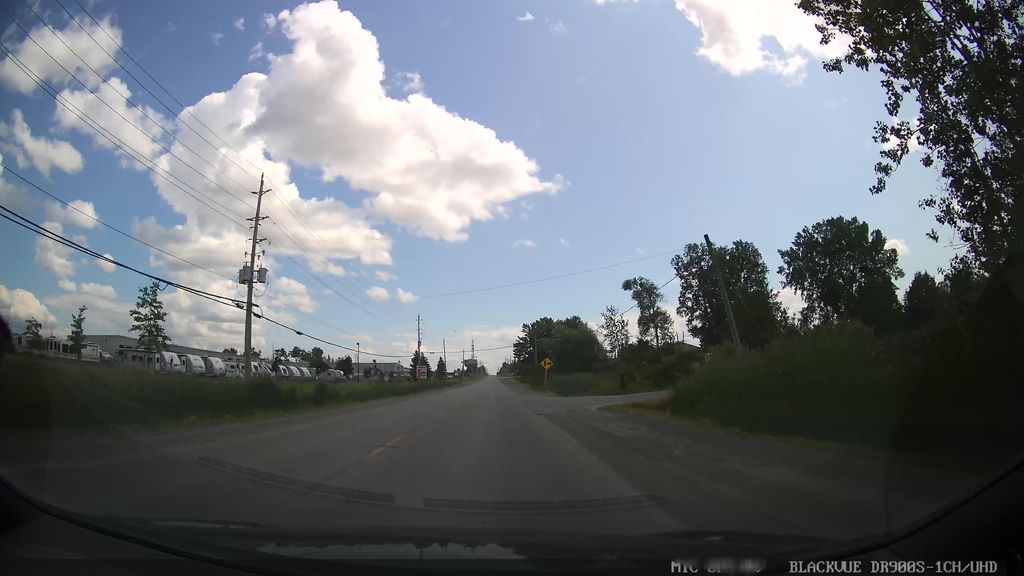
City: ottawa-gatineau